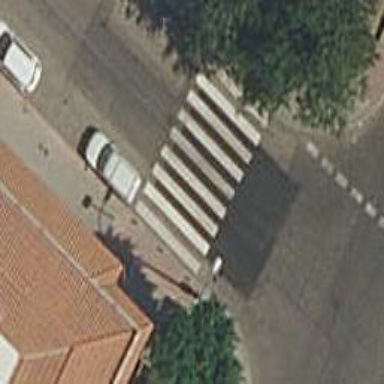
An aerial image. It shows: Uncontrolled zebra crossing on the road.